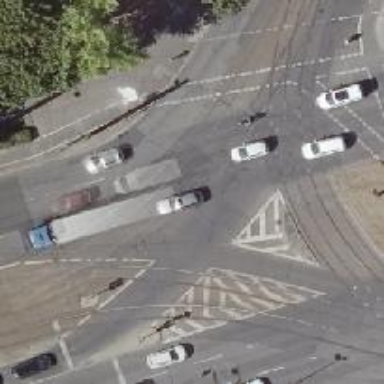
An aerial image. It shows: Tram level crossing on the railway.